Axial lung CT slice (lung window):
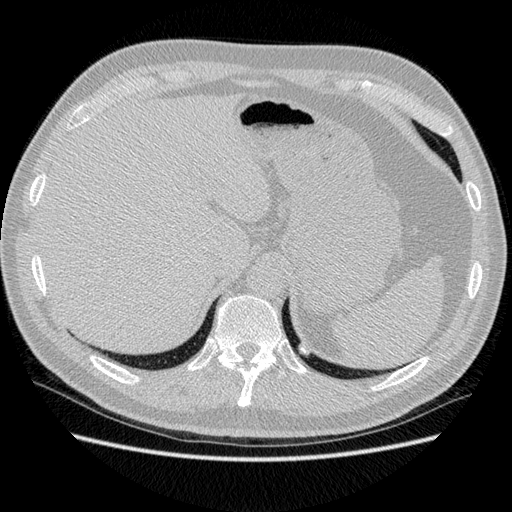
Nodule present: yes
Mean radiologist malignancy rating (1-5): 1.5